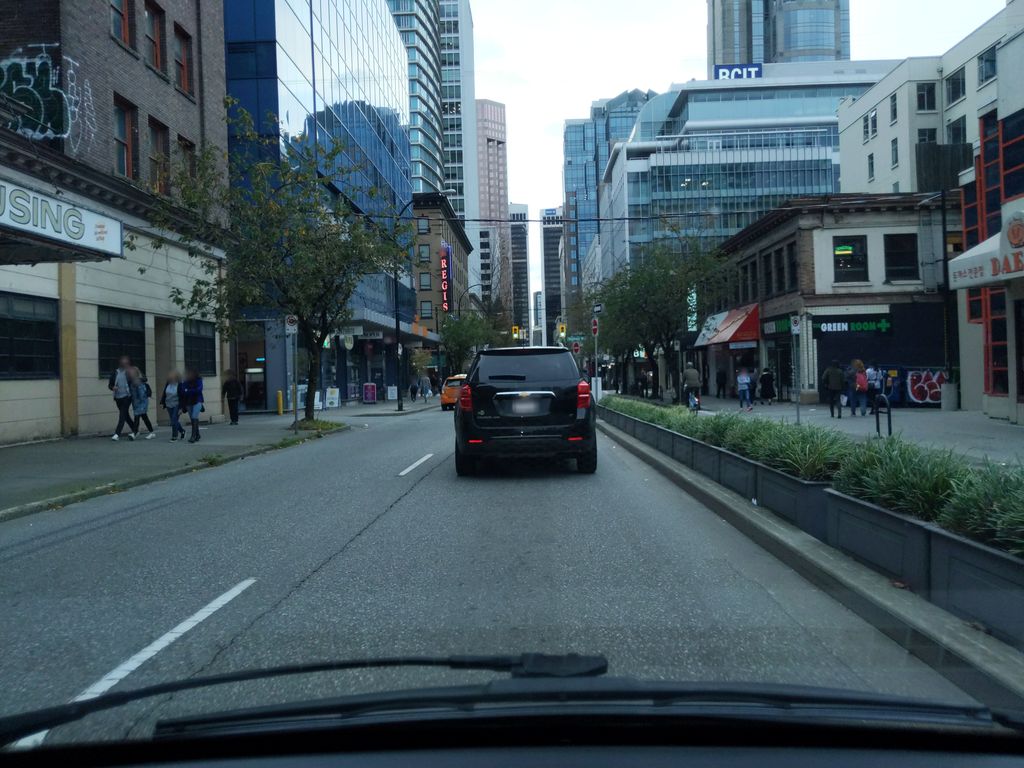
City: vancouver